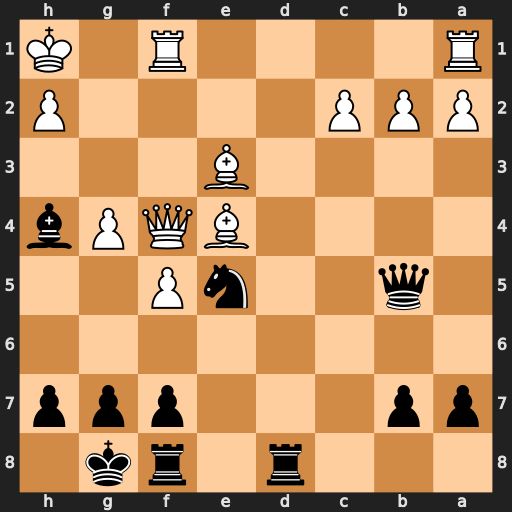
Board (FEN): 3r1rk1/pp3ppp/8/1q2nP2/4BQPb/4B3/PPP4P/R4R1K
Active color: b
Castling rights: -
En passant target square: -
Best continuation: g5 fxg6 fxg6